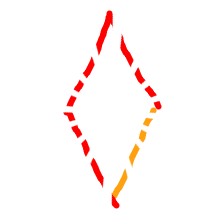
Shape: rhombus